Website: home-depot
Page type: billing-address
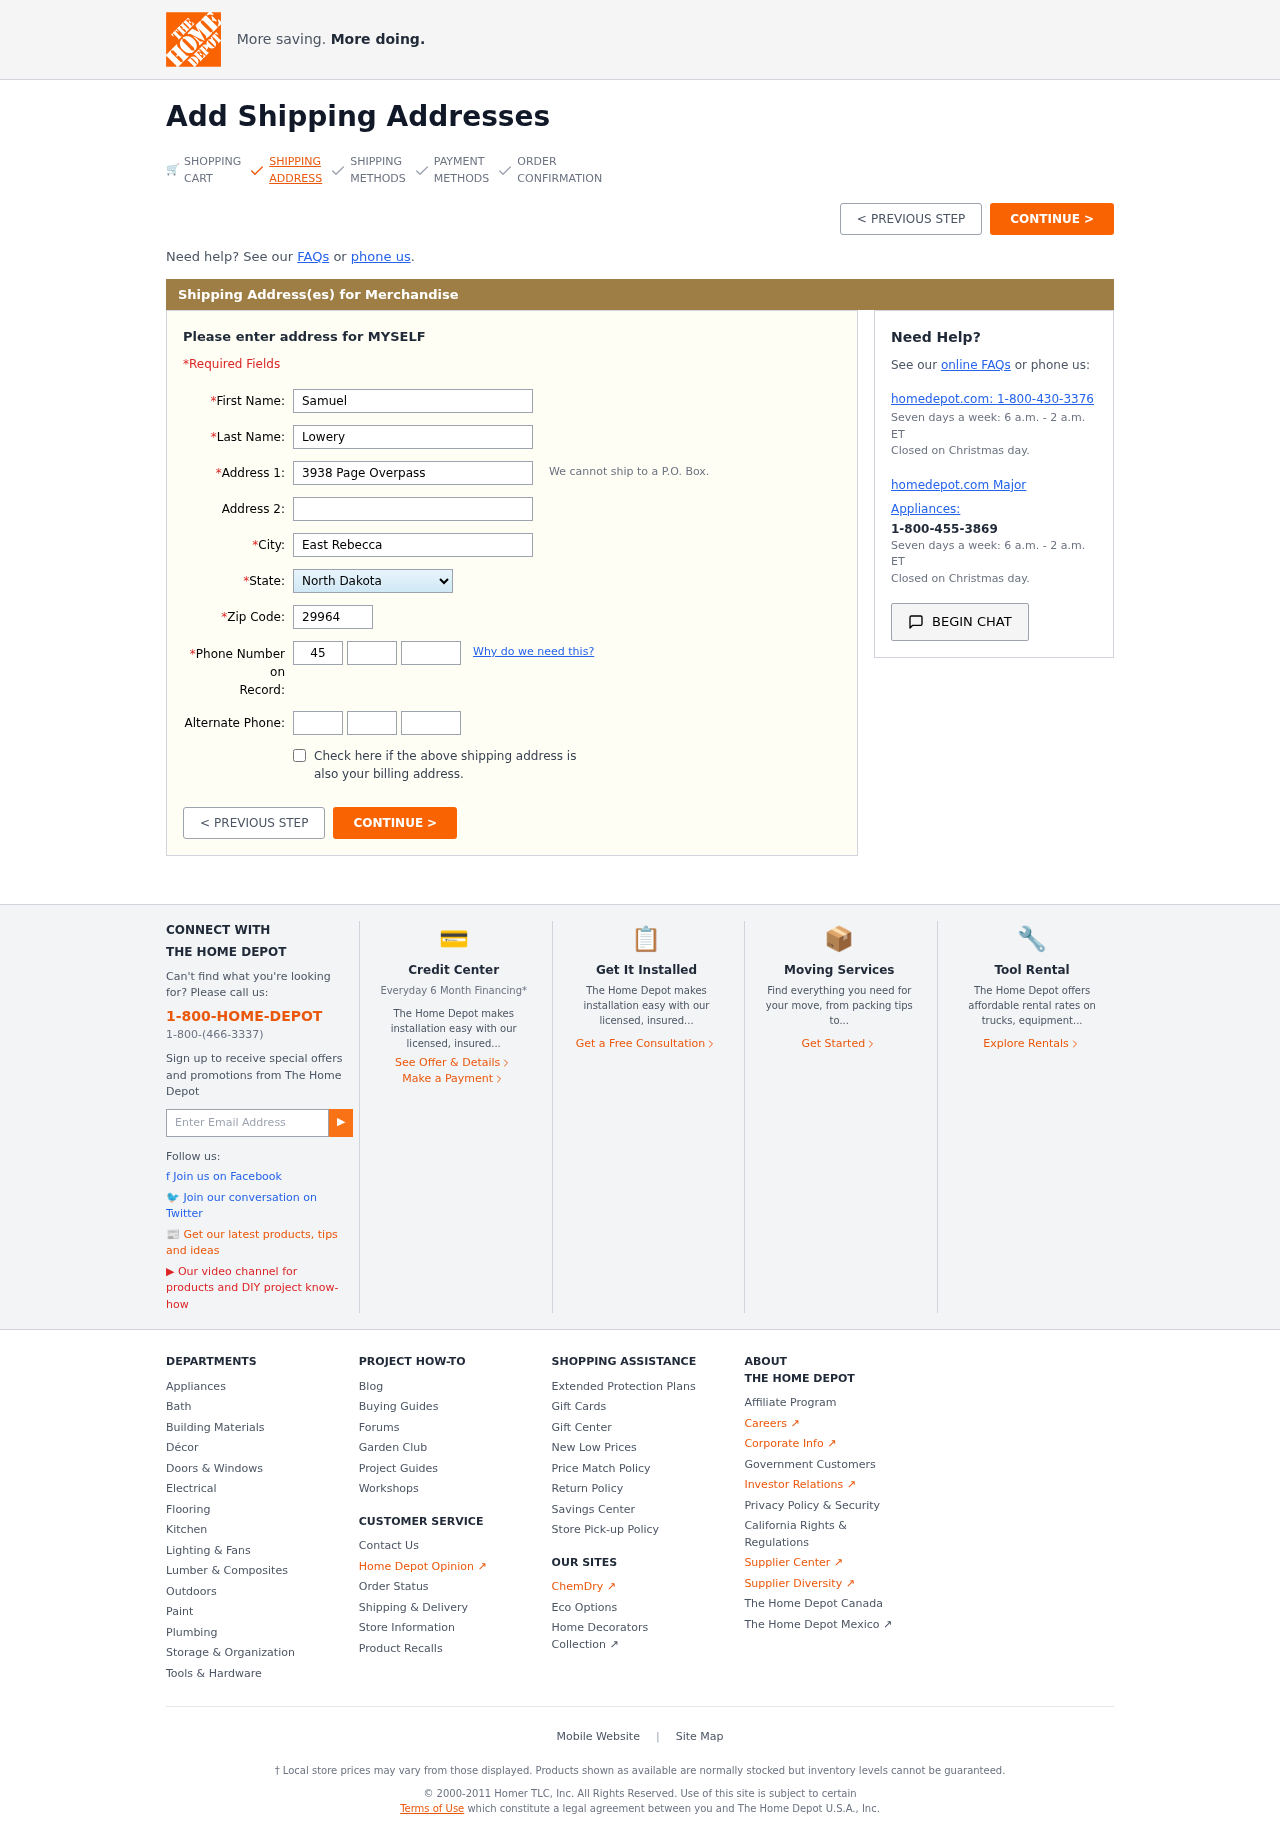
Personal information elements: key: PII_STATE
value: North Dakota
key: PII_FIRSTNAME
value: Samuel
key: PII_LASTNAME
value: Lowery
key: PII_STREET
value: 3938 Page Overpass
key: PII_CITY
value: East Rebecca
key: PII_POSTCODE
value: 29964
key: PII_PHONE_AREA
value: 450
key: PII_PHONE_PREFIX
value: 830
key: PII_PHONE_LINE
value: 6402
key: PII_PHONE_ALT_AREA
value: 518
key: PII_PHONE_ALT_PREFIX
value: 863
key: PII_PHONE_ALT_LINE
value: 1825